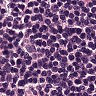
Metastatic tissue present: no